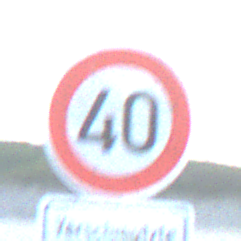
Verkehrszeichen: Geschwindigkeit40
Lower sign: HinweiseAufGefahrenDurchVerbaleAngabe4
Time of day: SunriseSunset
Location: Outdoor (Beach)
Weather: PartlyCloudy
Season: NotSpecified
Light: Natural